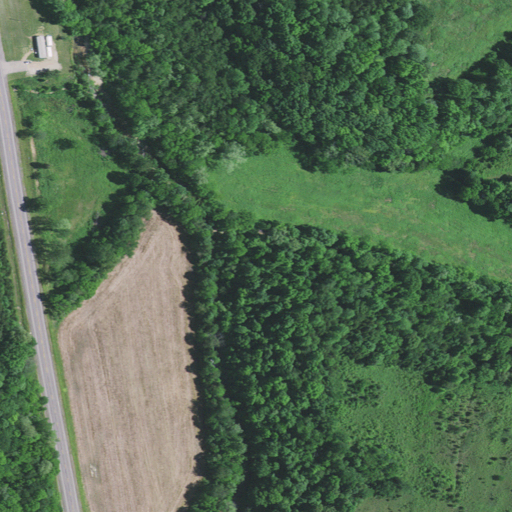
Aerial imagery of valley in Kentucky named Wagoner Hollow containing deciduous forest, pasture, mixed forest, low intensity development, open development, and evergreen forest